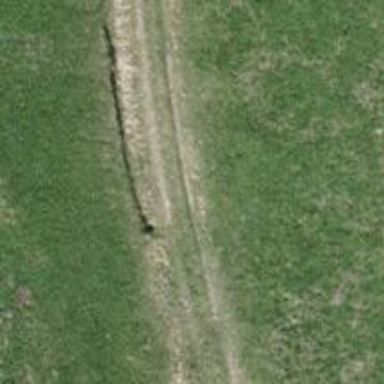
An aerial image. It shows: Track with grade 4 track type.